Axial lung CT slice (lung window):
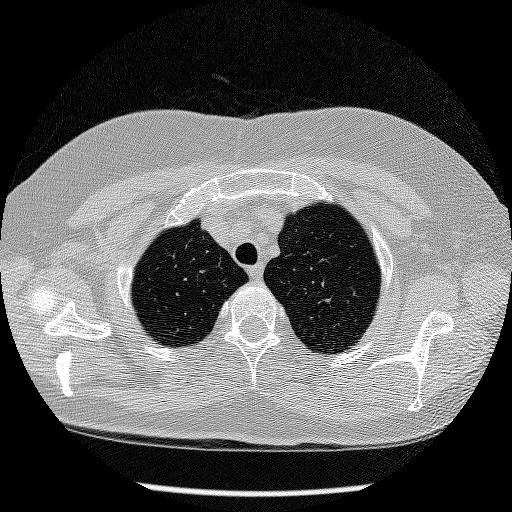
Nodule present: no